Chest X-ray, PA view. Patient: 33 years old, sex M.
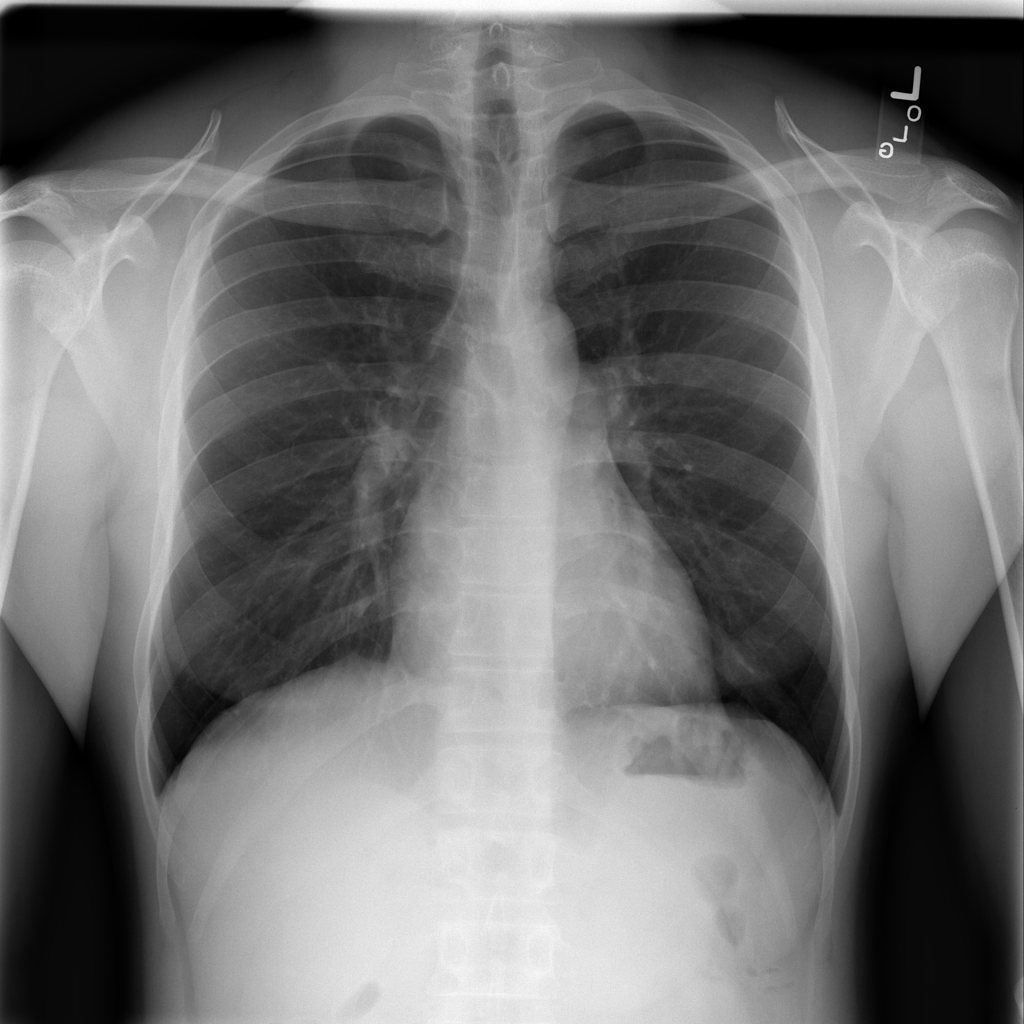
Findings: No Finding